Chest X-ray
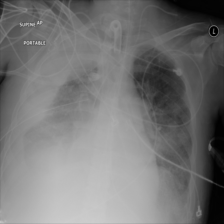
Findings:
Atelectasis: negative
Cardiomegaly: negative
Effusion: positive
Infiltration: positive
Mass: negative
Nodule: negative
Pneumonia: negative
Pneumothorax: negative
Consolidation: negative
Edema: negative
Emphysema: negative
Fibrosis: negative
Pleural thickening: negative
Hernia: negative